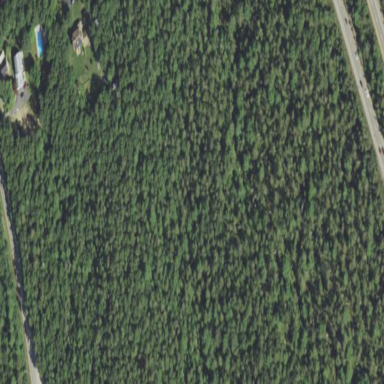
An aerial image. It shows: Mixed evergreen forest within nature reserve area.